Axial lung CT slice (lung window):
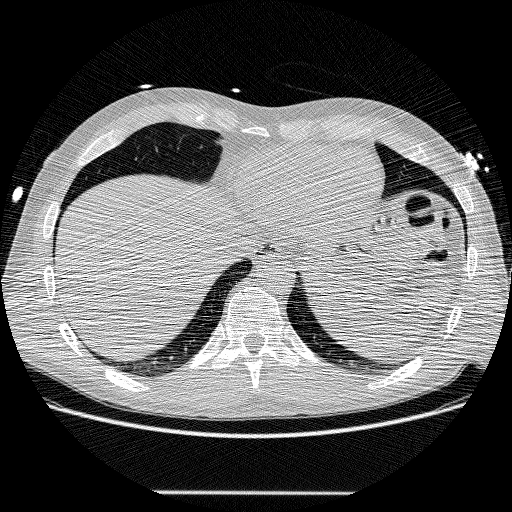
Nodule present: no